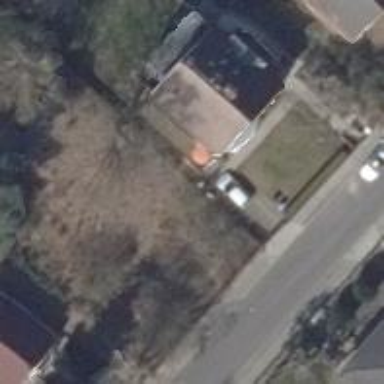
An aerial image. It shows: House with gambrel roof shape.